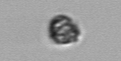
Label: Dinophyceae